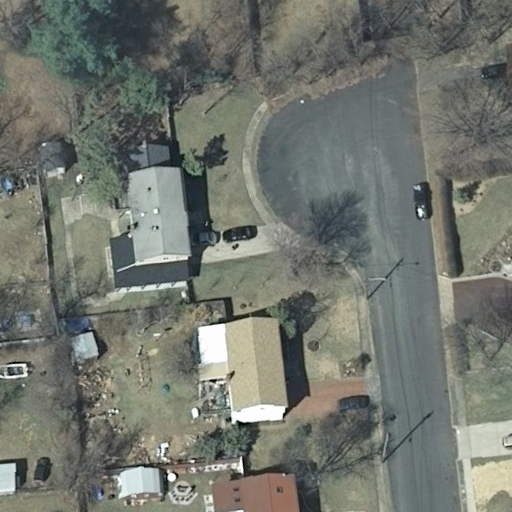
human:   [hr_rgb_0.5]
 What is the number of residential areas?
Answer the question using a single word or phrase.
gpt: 1

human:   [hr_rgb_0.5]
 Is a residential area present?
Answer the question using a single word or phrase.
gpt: yes

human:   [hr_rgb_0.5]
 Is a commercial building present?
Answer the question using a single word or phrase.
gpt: no

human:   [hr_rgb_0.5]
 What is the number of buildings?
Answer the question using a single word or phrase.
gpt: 7

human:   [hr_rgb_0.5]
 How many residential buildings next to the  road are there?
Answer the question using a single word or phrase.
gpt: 4

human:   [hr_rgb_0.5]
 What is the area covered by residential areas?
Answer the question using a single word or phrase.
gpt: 10611m2

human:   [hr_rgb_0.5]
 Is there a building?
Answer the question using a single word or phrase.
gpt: yes

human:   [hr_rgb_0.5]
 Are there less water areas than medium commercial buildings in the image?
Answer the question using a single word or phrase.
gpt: no

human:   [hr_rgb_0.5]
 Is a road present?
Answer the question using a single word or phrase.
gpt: yes

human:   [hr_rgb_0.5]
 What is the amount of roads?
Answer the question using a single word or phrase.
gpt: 1

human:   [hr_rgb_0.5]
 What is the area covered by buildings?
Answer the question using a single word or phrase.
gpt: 704m2

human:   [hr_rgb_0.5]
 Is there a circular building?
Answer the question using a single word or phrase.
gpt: no

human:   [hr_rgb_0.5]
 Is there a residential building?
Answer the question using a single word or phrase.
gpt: yes

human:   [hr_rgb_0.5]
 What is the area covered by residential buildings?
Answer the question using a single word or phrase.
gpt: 621m2

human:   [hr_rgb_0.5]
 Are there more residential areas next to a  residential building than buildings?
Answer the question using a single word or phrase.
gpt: no

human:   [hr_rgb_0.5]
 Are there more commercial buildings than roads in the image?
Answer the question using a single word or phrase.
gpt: no

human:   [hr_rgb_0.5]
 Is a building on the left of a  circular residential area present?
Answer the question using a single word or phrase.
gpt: no

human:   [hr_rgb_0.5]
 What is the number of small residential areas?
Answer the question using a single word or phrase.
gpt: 0

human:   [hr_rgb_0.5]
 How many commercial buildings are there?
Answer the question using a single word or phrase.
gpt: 0

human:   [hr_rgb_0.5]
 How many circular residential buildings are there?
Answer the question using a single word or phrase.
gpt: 0

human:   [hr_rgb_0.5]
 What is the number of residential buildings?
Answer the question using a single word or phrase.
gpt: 4

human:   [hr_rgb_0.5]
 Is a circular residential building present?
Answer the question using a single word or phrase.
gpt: no

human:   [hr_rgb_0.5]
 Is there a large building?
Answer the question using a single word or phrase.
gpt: no

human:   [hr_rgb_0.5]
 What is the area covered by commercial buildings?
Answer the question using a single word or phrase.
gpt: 0m2

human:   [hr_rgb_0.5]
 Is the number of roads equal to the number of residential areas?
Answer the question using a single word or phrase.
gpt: yes

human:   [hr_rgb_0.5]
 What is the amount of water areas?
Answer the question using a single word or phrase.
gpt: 0

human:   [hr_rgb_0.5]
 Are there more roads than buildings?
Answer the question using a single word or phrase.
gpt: no

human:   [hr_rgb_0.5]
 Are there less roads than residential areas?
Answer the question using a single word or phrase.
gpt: no

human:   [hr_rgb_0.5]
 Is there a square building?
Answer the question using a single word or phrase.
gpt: no

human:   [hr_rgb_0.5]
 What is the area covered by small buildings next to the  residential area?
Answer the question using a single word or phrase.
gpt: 114m2

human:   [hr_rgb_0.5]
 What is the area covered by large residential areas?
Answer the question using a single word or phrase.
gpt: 10611m2

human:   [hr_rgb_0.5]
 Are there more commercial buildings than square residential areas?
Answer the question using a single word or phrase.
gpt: no

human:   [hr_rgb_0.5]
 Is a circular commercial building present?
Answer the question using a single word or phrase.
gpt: no

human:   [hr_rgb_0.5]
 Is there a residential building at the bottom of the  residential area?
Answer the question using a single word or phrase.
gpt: no

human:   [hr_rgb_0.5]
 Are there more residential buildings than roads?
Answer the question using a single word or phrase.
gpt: yes

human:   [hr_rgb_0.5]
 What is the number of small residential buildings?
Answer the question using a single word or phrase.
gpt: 2

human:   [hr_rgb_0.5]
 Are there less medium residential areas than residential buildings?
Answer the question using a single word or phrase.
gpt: yes

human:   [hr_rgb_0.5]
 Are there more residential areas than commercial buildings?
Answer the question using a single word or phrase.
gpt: yes

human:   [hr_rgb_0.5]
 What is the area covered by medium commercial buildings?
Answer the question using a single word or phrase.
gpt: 0m2

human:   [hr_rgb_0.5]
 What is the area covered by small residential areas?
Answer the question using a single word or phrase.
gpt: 0m2

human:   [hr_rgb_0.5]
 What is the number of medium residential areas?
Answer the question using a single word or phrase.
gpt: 0

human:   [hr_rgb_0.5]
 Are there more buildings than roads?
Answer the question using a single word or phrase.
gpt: yes

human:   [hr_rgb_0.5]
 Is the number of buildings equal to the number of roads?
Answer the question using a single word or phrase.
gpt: no

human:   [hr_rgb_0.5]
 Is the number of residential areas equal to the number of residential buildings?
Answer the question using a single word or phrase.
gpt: no